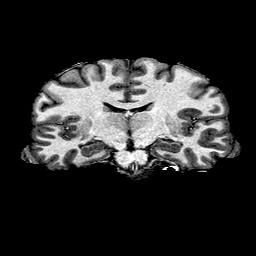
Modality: T1w
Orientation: sagittal
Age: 25
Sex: male
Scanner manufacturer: ge
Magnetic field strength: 3 T
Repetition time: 7.66 s
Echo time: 0.003476 s